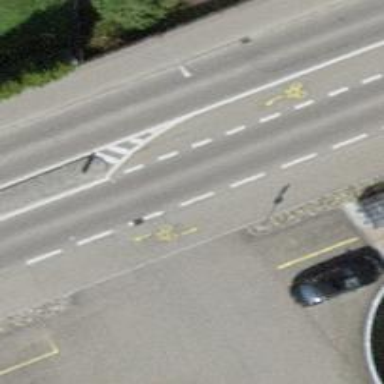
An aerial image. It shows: Cycleway.